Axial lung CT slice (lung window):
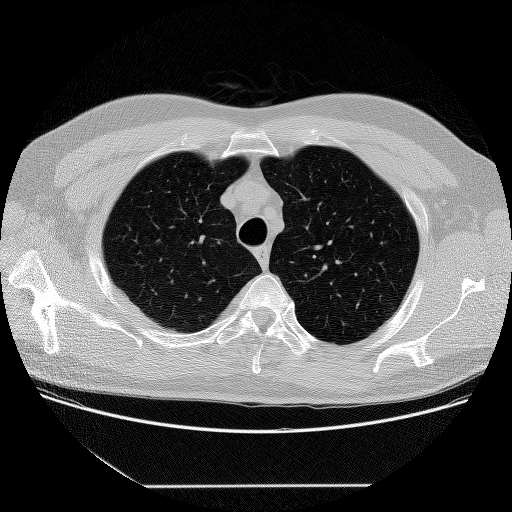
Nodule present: no